Question: How to display the db data at once with different column?
This is my 'YII' dropdown:
'''
echo CHtml::dropDownList('select_gamecat',"",
CHtml::listData(GamesType::model()->findAll(),
'id', 'descr_en', 'descr'), //<--here
array(
'empty' => Yii::t('labels', 'choosecat'),
'id' => "select_gamecat",
'class' => "inputs",
'style'=>'width:369px'
));
'''
I wish to combine the ''descr_en'' and ''descr''
I tried ''desrc_en.desrc'' and ''desrc_en + desrc'' but both doesn't work.
Any Suggestion ? Thanks

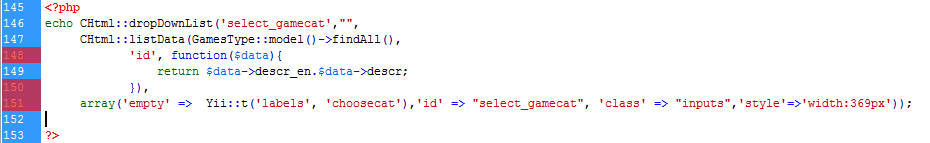
Answer: You can try it with an <URL>:
'''
echo CHtml::dropDownList('select_gamecat',"",
CHtml::listData(GamesType::model()->findAll(),
'id', function($data){
return $data->descr_en.$data->descr;
}),
array('empty' => Yii::t('labels', 'choosecat'),'id' => "select_gamecat", 'class' => "inputs",'style'=>'width:369px'));
'''
Yii will check if the third parameter is an anonymous function, if yes, it will run it (with <URL> and the first parameter is the current model.